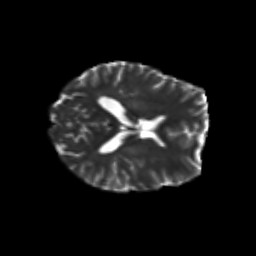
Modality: T2w
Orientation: axial
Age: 23
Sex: female
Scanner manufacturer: siemens
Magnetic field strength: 3 T
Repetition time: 3.5 s
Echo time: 0.125 s